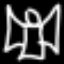
Label: angel